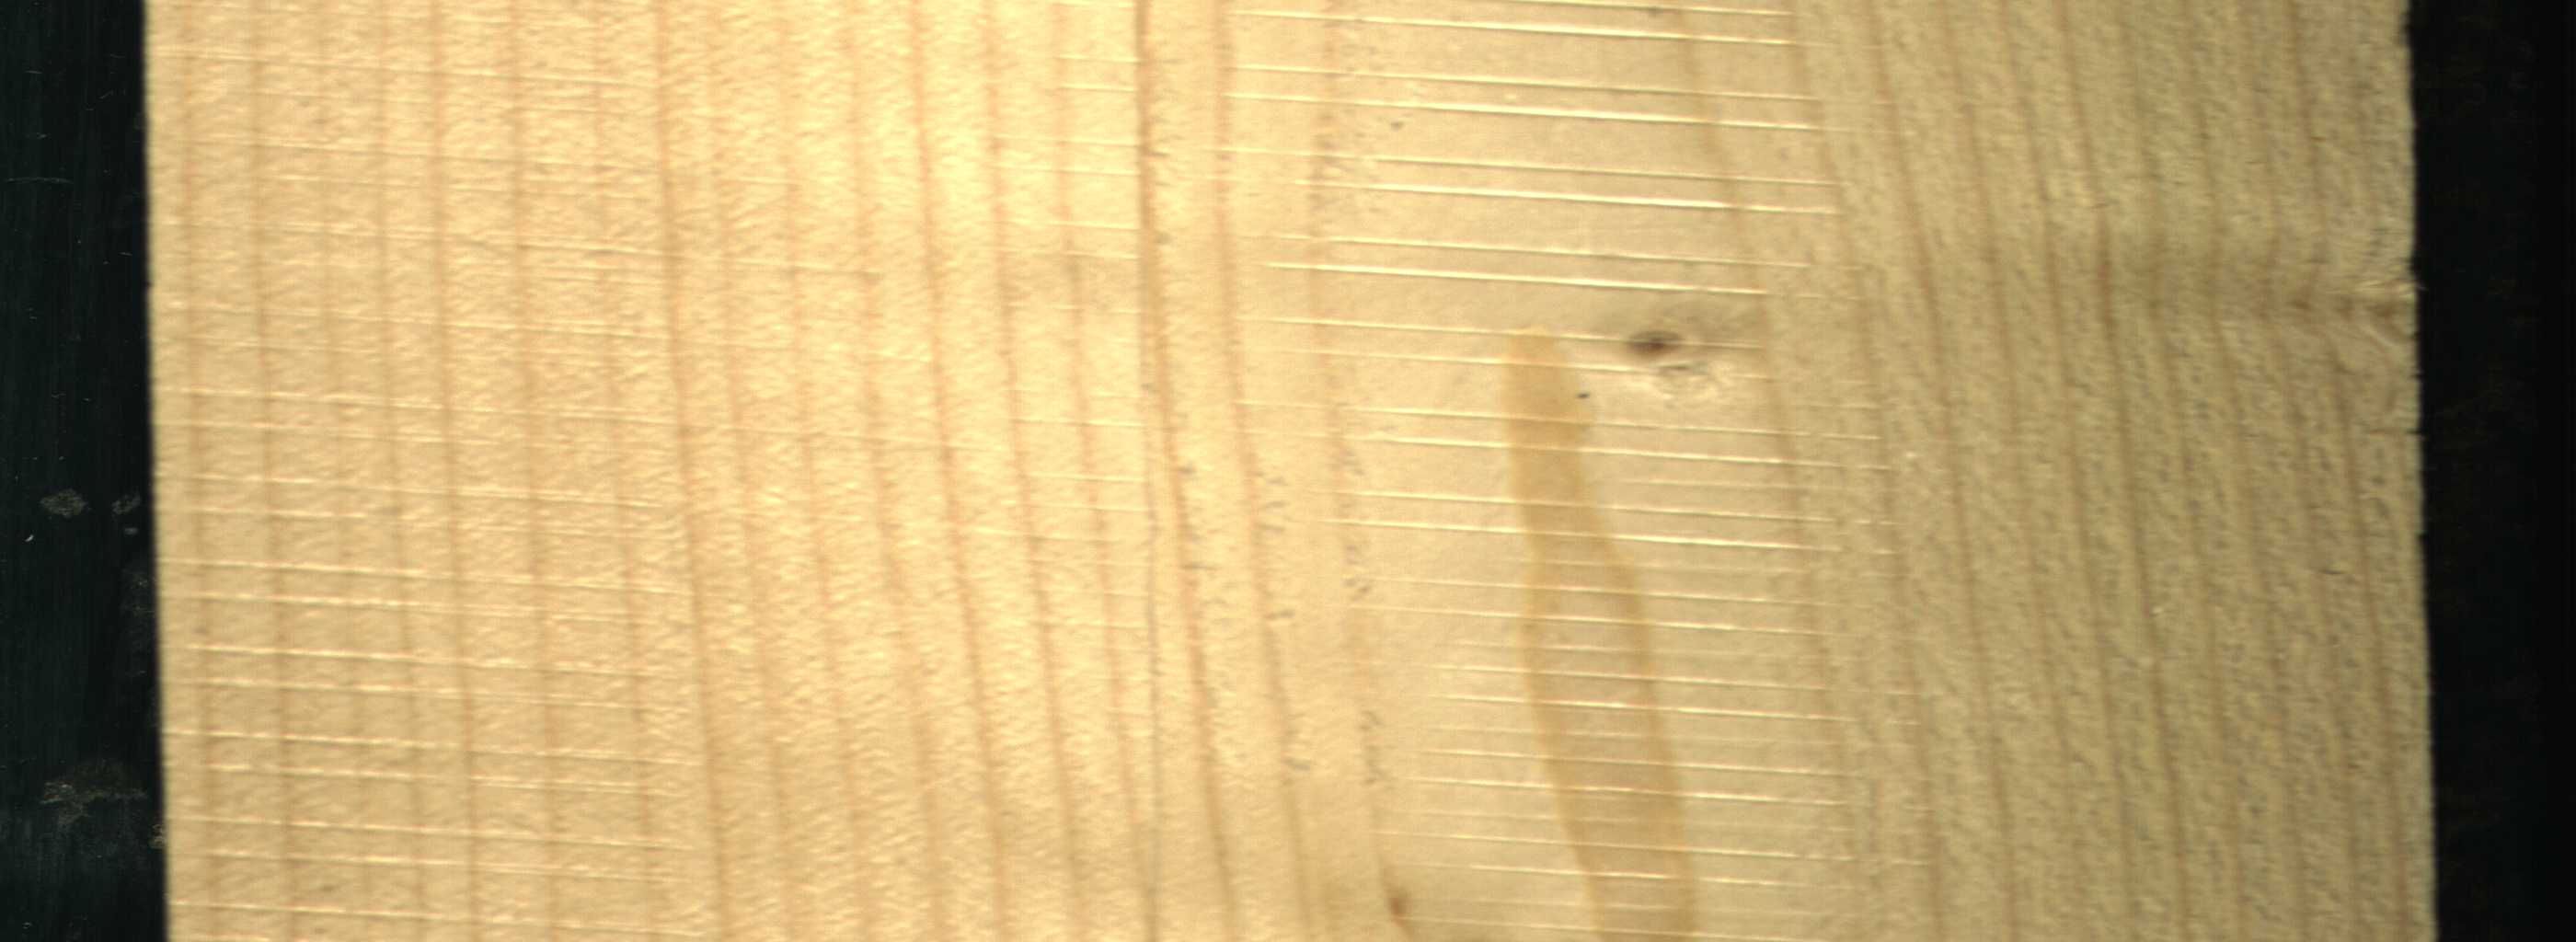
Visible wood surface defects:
Live_Knot